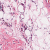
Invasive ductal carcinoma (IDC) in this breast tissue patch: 0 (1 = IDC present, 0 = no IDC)